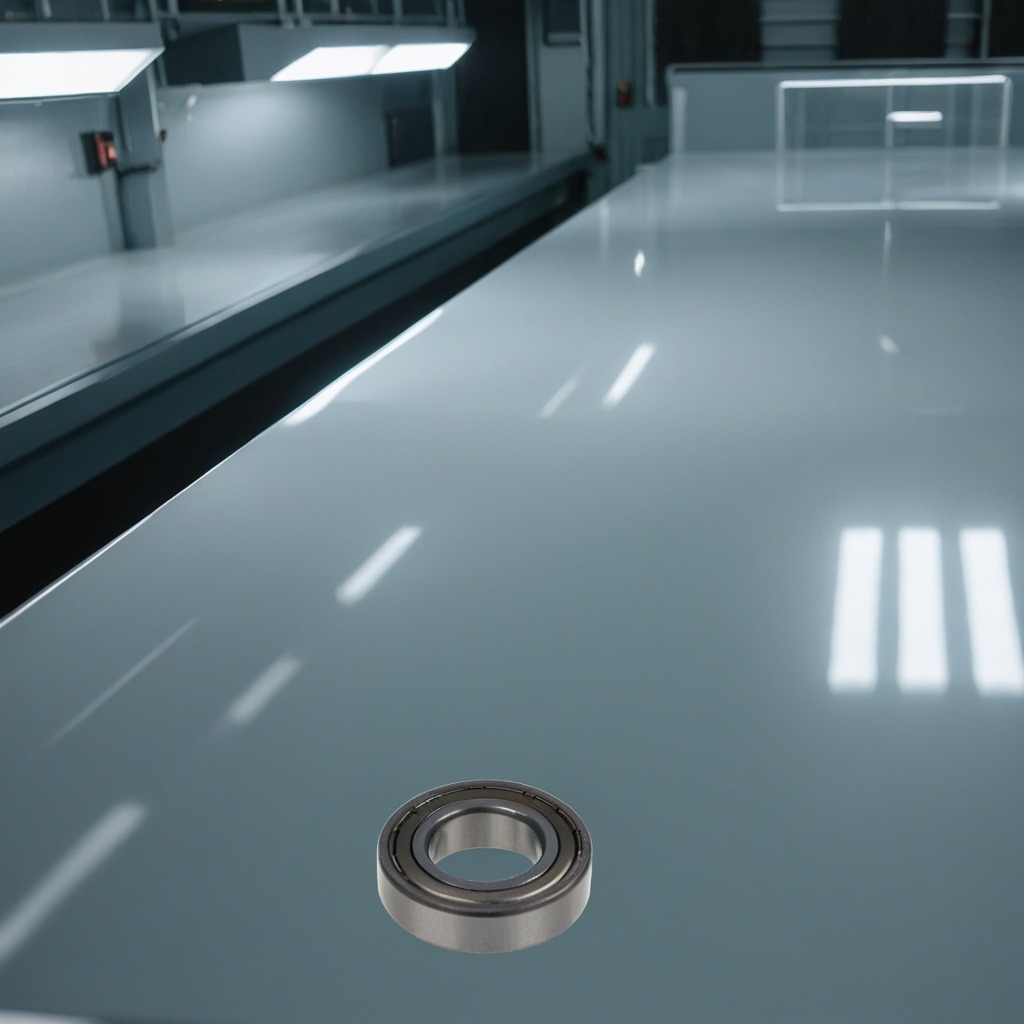
A ball bearing is lying on a table in a ship maintenance bay.